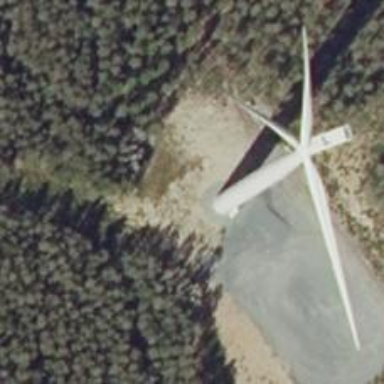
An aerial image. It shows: Wind power generator employing wind turbines.